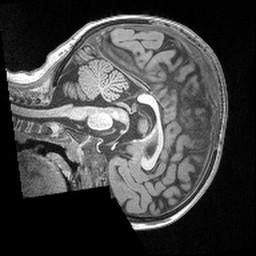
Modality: T1w
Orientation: sagittal
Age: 2
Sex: female
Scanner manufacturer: siemens
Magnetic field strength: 3 T
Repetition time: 2.53 s
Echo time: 0.00174 s